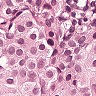
Metastatic tissue present: yes